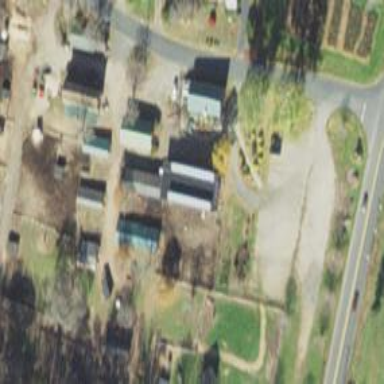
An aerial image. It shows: Farmyard area.